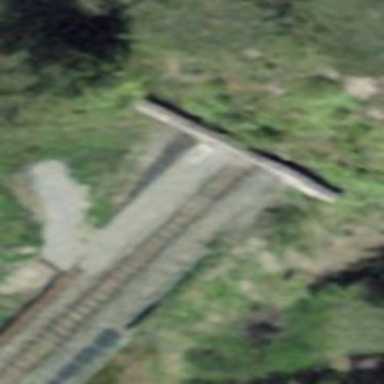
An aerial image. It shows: Narrow-gauge railway track with 1 electrified contact line.